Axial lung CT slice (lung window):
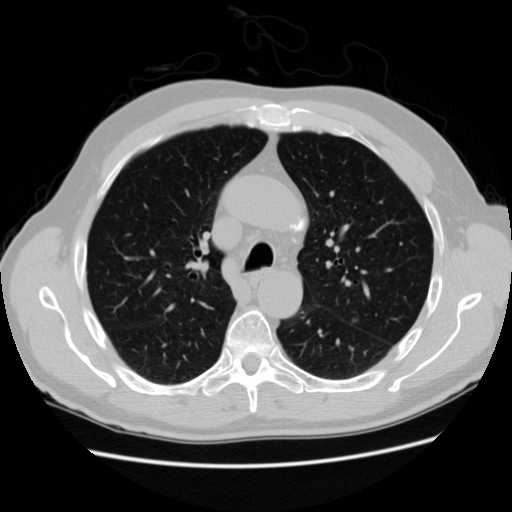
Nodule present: yes
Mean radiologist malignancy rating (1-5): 1.5